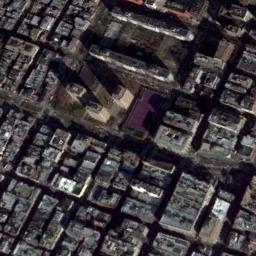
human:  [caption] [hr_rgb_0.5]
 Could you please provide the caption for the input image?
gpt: A dense commercial area has three high-rise buildings and some other buildings and some roads go through the commercial area .

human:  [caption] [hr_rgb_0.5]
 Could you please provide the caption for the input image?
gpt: The commercial area is consist of many buildings .

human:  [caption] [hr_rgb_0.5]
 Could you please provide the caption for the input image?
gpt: There are many densely arranged buildings and several roads and many trees in a business district .

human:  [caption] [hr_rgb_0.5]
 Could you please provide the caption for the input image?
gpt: The buildings are very dense, There are many houses .

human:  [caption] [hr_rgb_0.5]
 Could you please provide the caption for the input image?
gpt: There are many buildings arranged neatly on a dense commercial area .